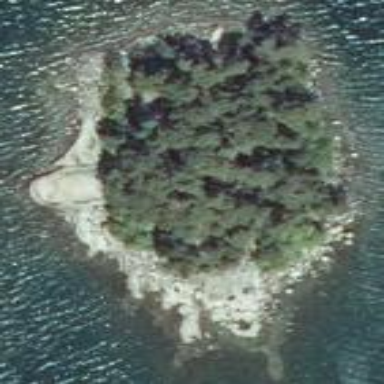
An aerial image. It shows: Island with natural coastline.